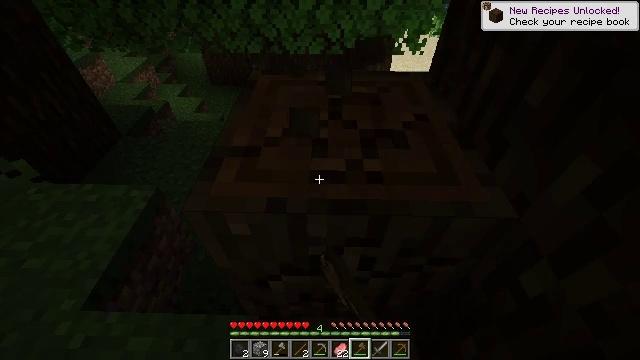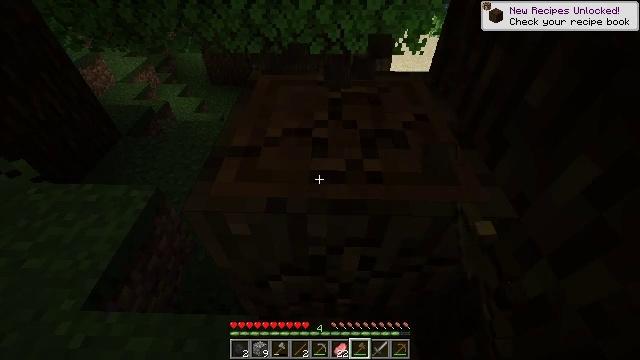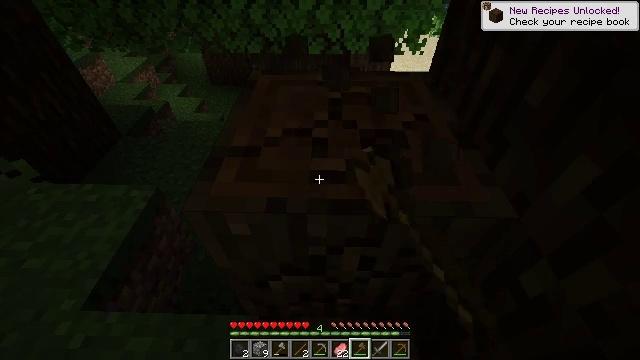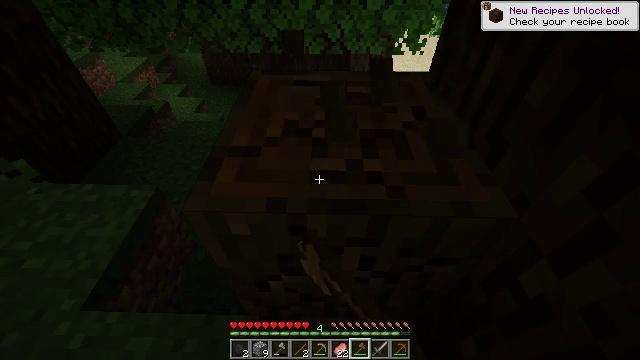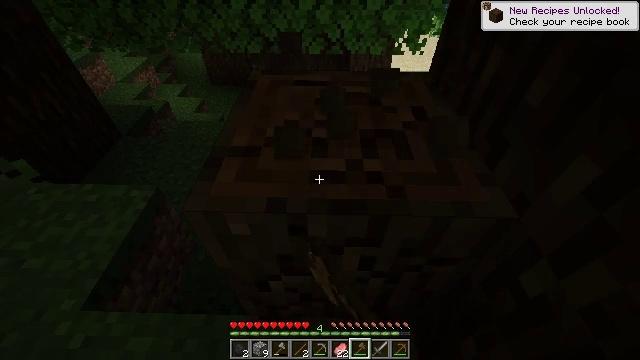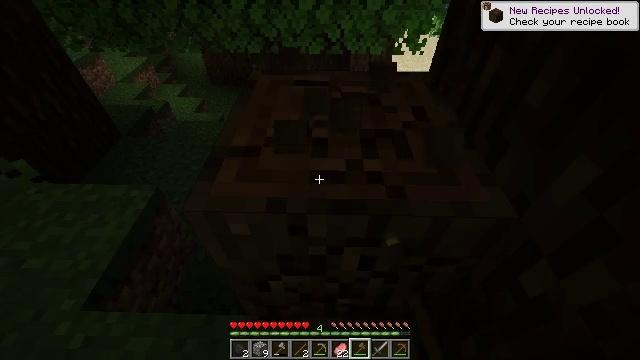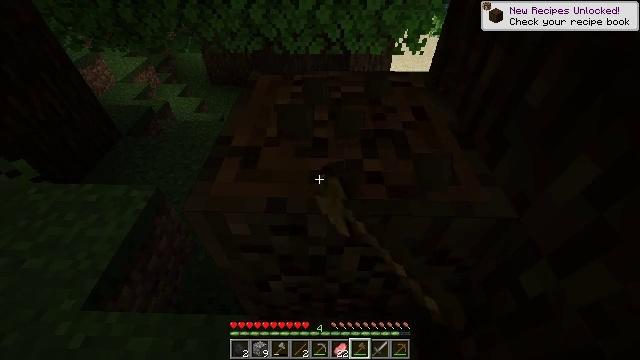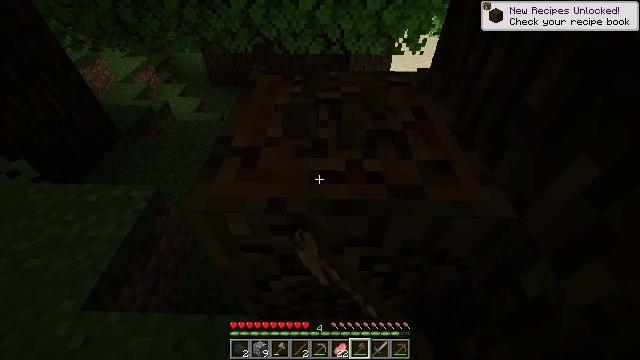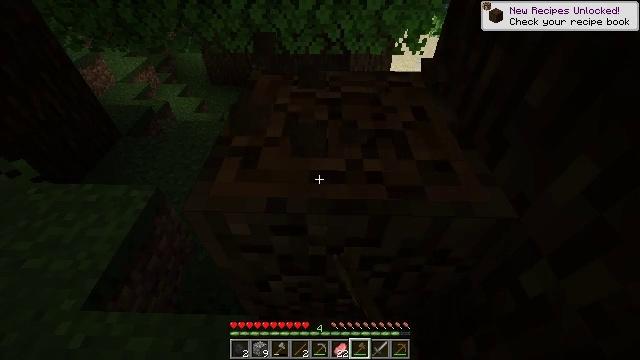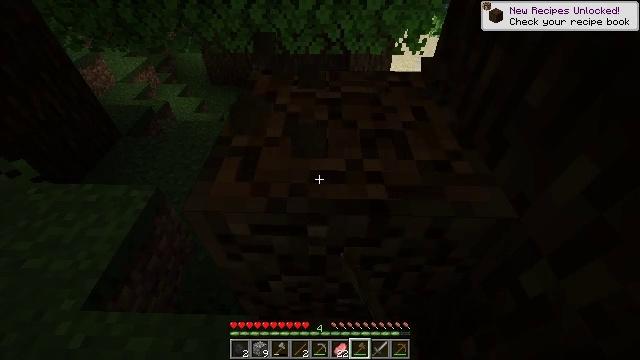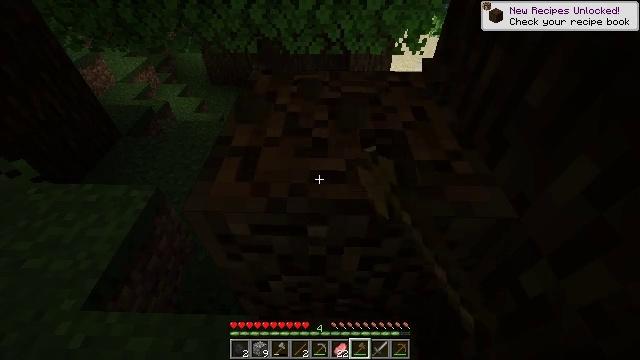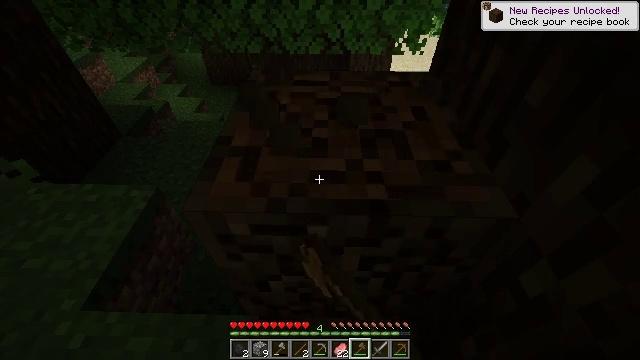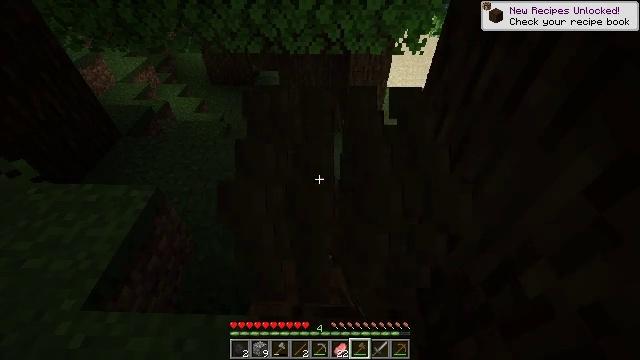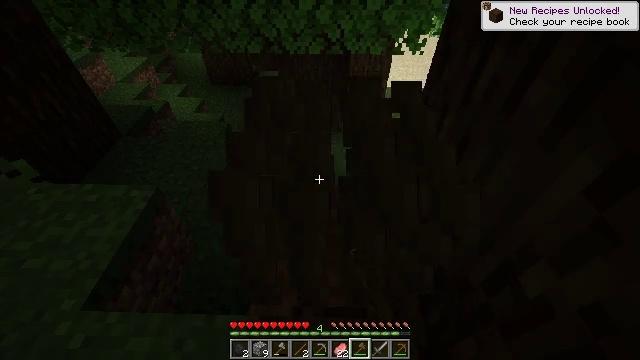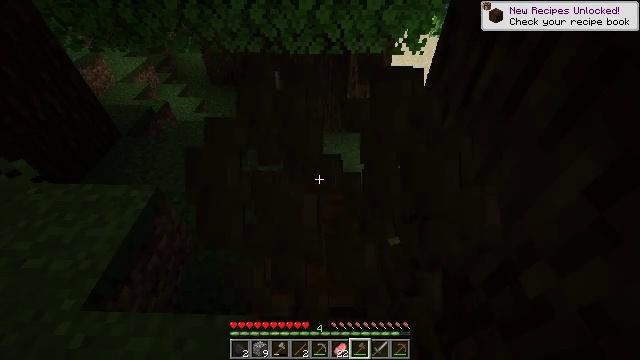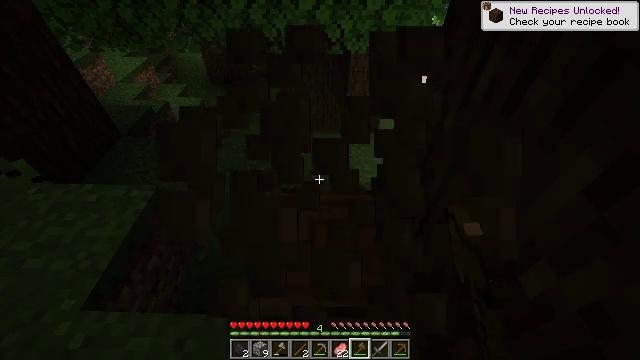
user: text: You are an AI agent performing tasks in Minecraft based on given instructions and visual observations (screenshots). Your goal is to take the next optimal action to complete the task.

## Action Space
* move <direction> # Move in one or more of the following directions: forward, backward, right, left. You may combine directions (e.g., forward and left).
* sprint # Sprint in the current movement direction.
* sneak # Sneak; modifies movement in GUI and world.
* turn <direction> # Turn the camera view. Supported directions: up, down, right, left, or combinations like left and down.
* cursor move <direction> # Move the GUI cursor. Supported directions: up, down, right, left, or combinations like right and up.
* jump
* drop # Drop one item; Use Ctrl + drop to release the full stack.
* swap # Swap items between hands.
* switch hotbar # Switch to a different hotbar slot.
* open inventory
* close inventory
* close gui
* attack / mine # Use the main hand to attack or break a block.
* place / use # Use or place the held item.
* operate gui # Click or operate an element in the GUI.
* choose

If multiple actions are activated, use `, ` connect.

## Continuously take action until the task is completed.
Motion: motion action
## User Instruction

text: Break the dark oak log in the forest.
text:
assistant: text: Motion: attack / mine
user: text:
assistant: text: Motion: attack / mine
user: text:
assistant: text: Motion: attack / mine
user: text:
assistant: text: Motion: attack / mine
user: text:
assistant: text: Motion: attack / mine
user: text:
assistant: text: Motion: attack / mine
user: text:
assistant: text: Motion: attack / mine
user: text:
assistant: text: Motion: attack / mine
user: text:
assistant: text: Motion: attack / mine
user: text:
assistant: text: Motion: attack / mine
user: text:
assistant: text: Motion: attack / mine
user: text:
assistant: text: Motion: attack / mine
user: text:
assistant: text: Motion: attack / mine
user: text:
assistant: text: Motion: attack / mine
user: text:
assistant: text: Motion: attack / mine
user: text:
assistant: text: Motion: attack / mine
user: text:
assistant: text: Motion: attack / mine